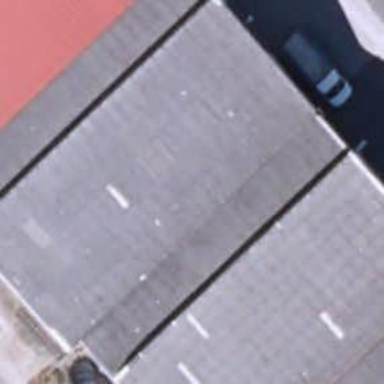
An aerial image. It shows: Industrial building.